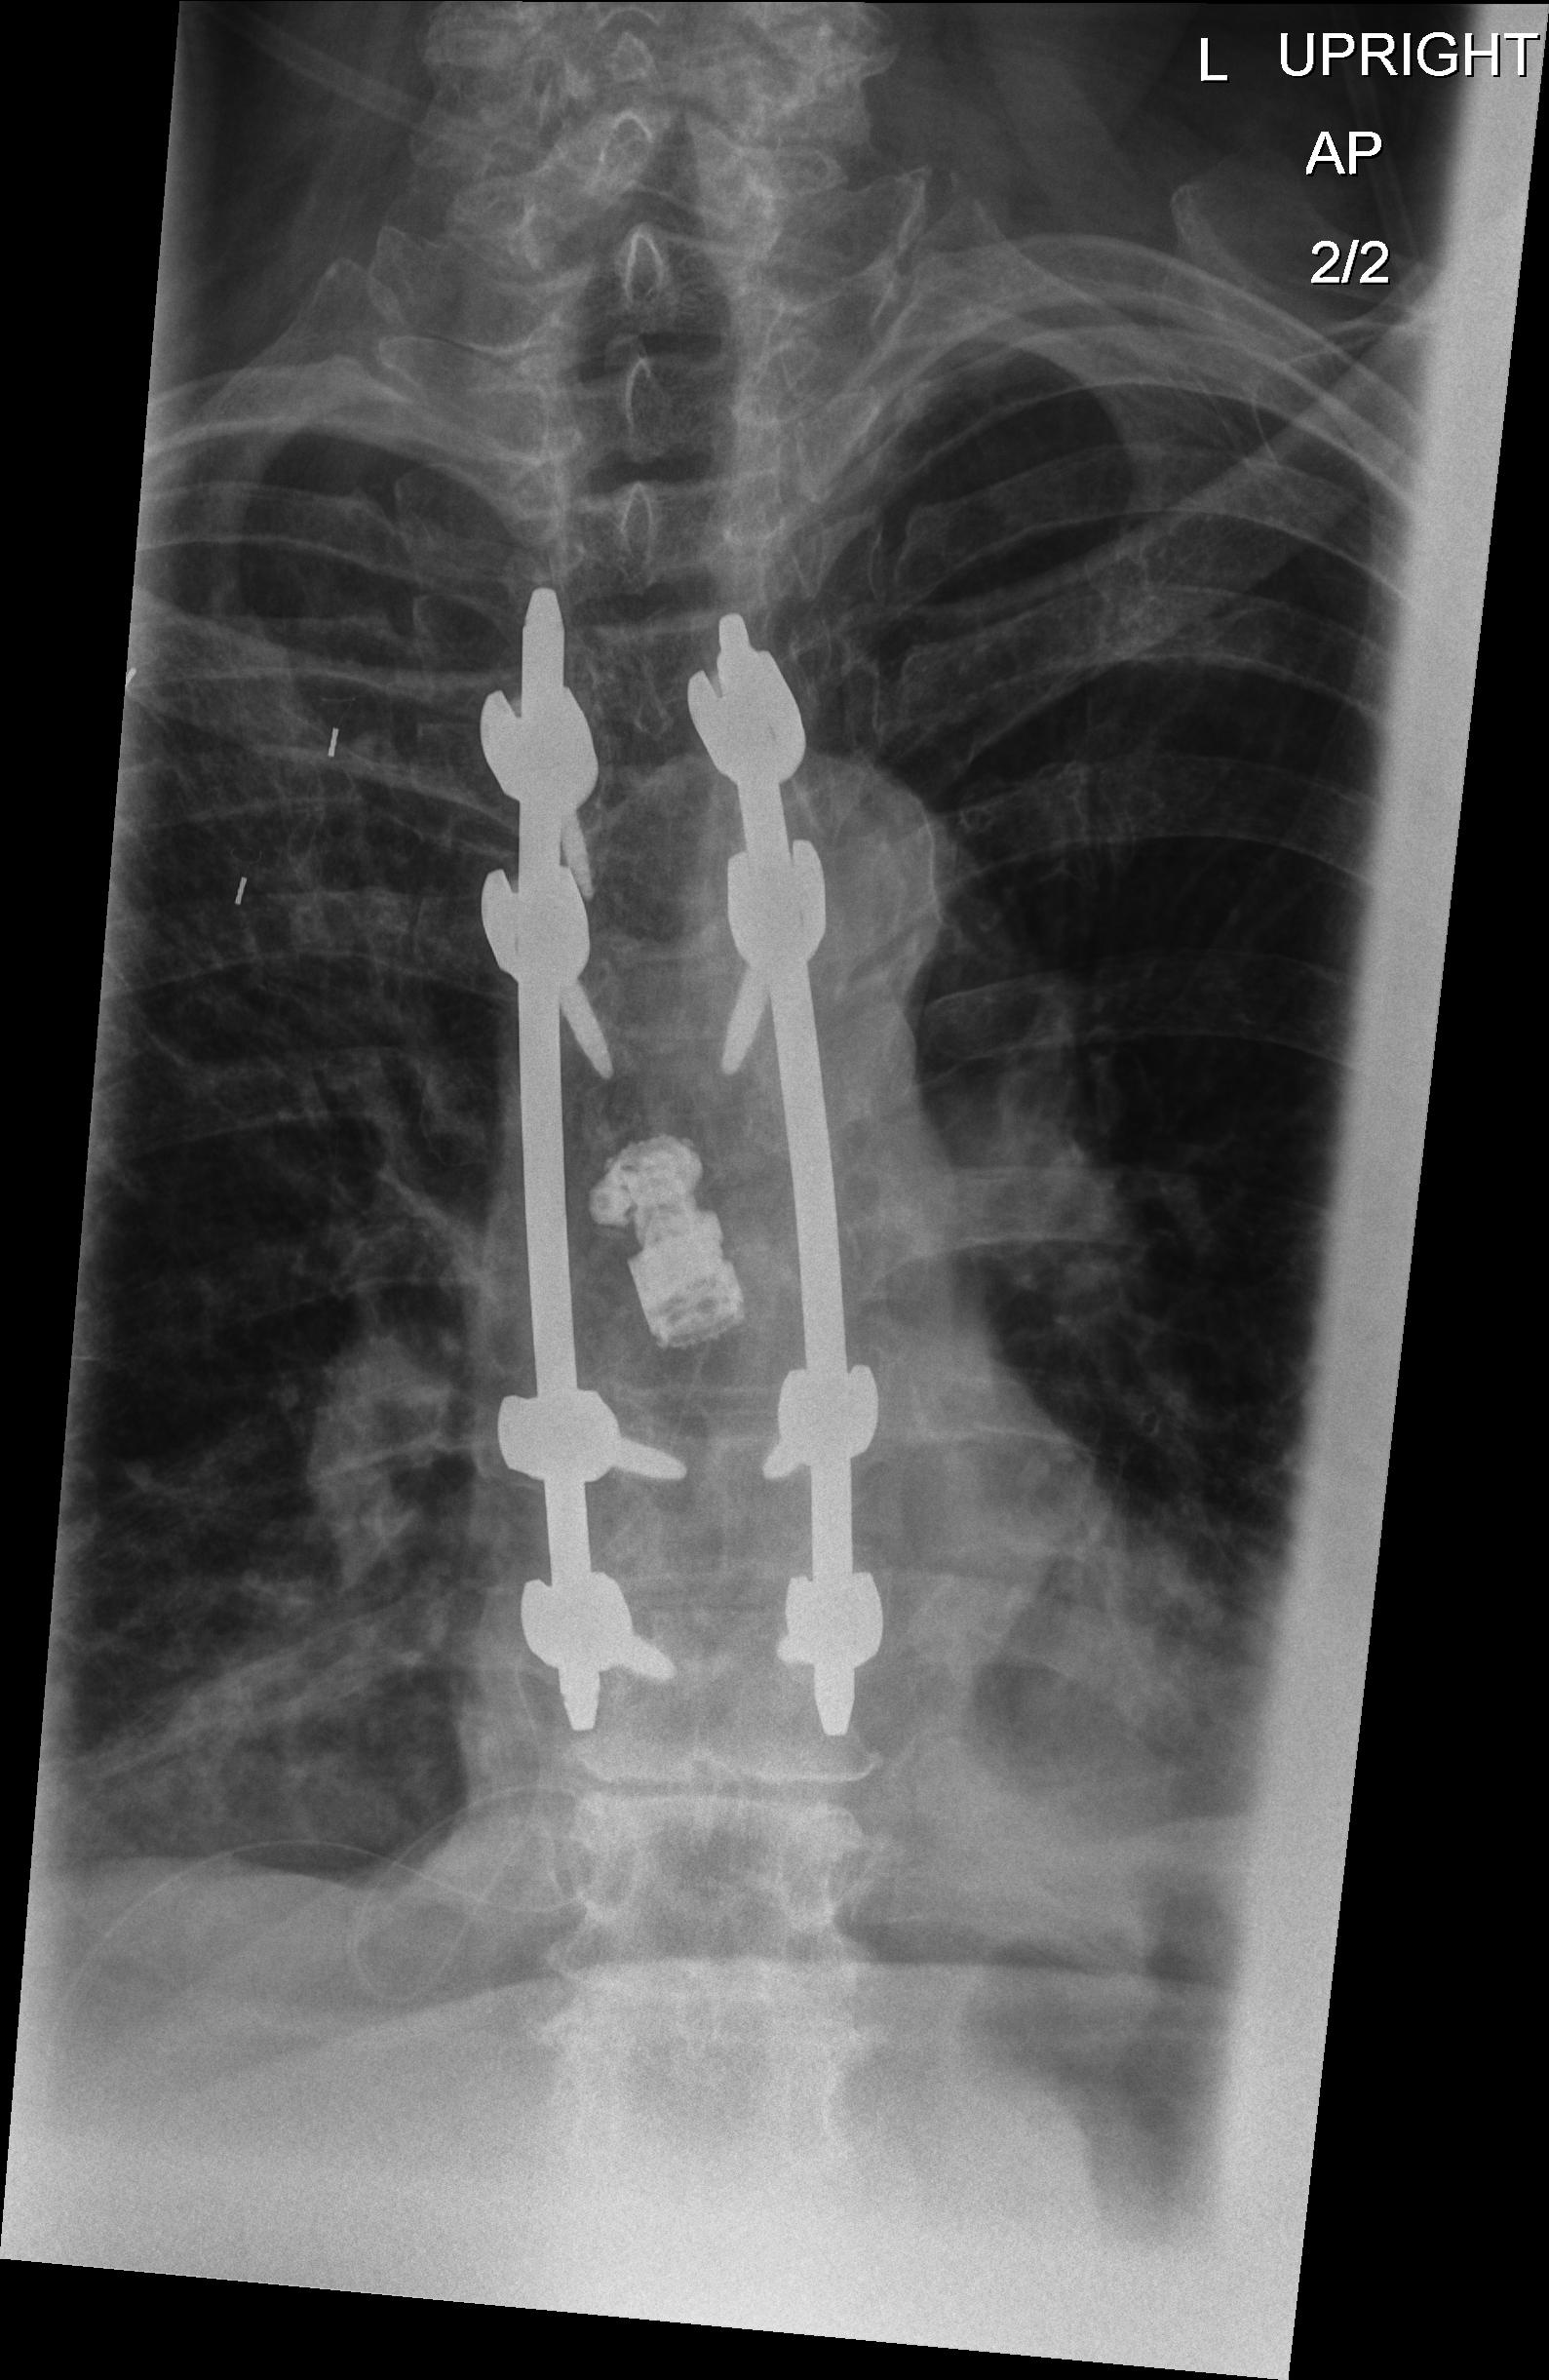
View: AP
Implant manufacturer: medtronic solera